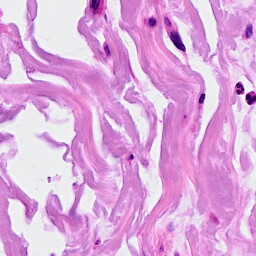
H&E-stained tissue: Breast